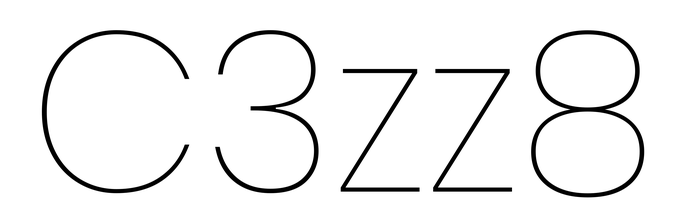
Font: Poppins-Thin